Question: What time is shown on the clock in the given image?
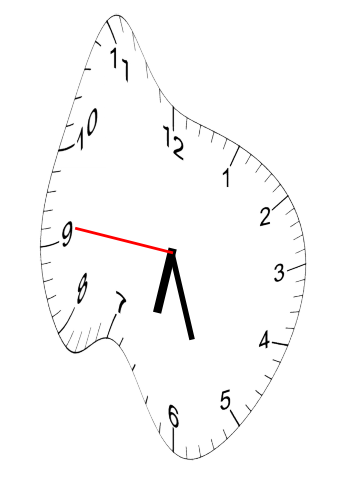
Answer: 06:26:46